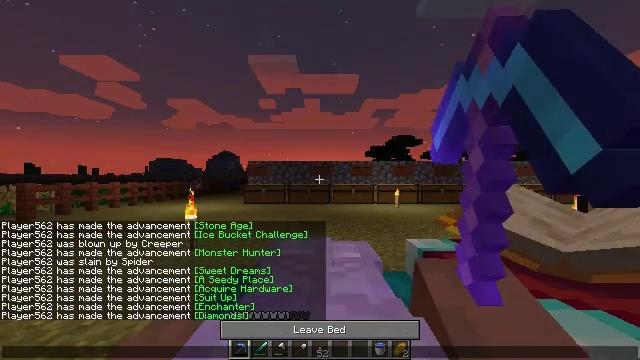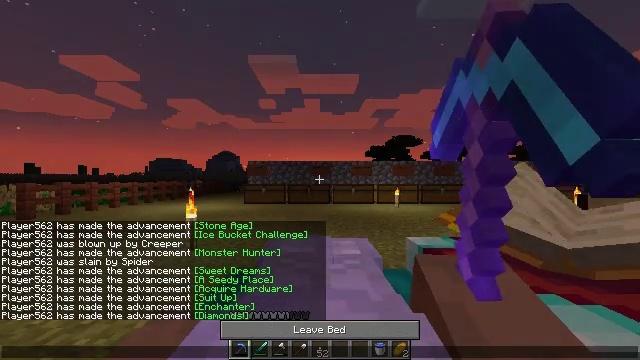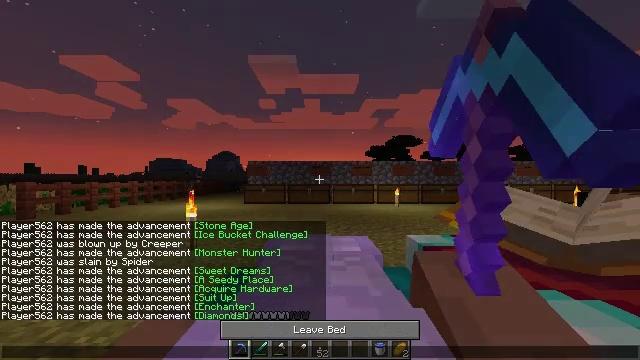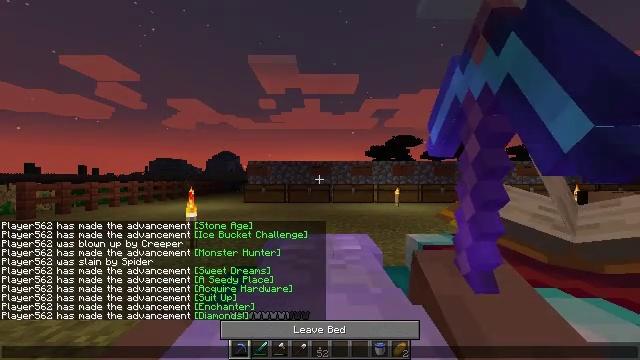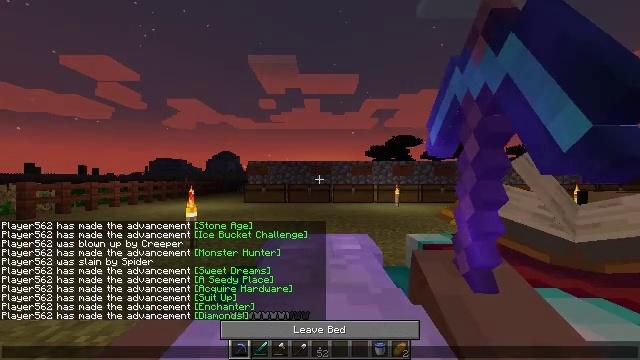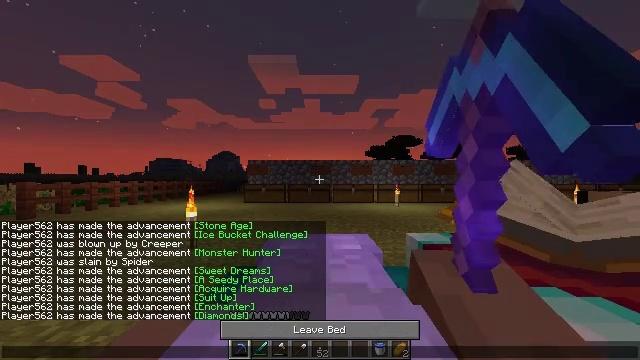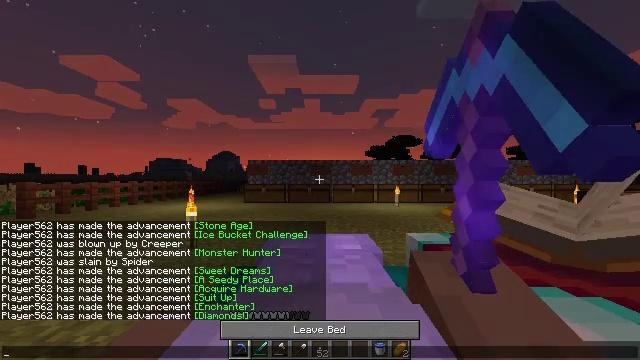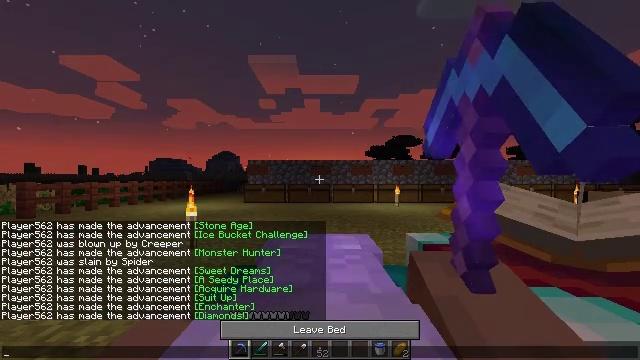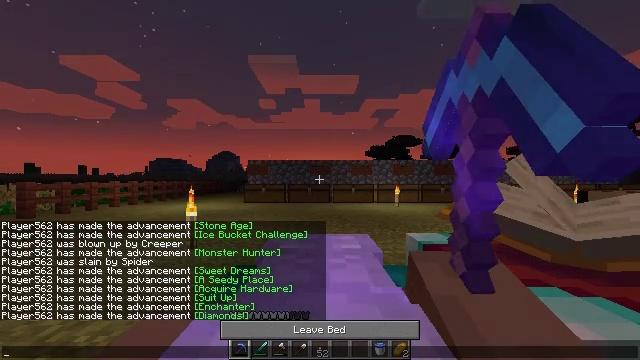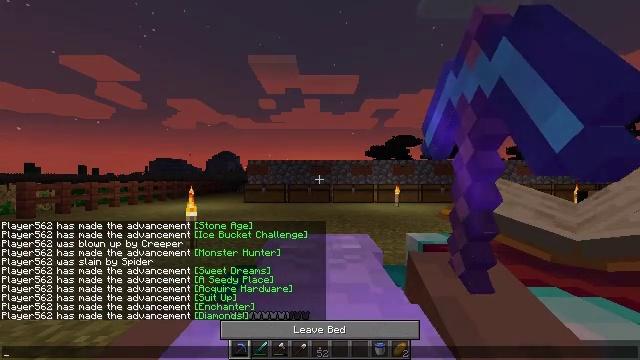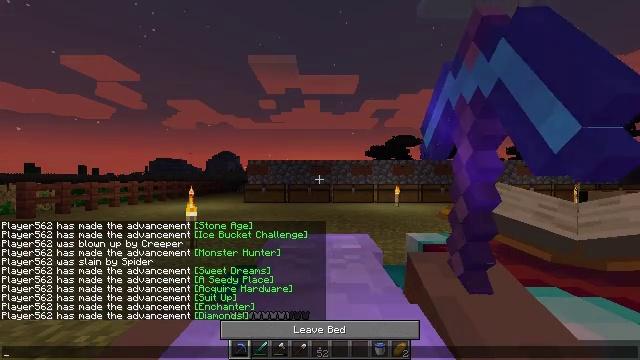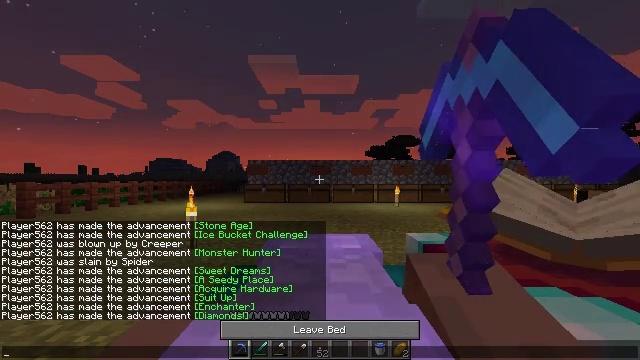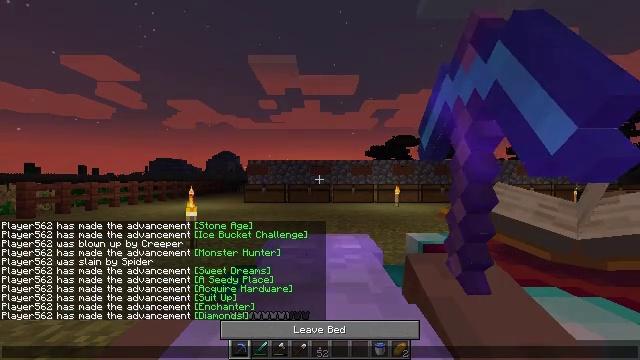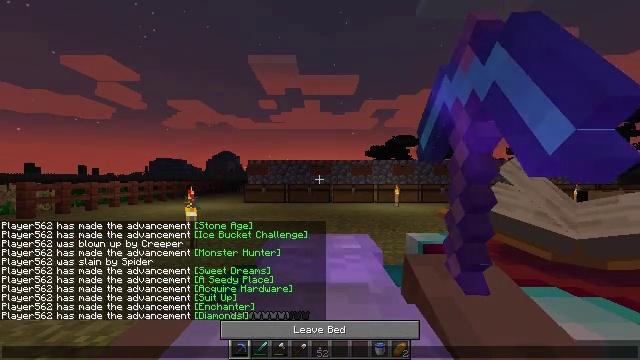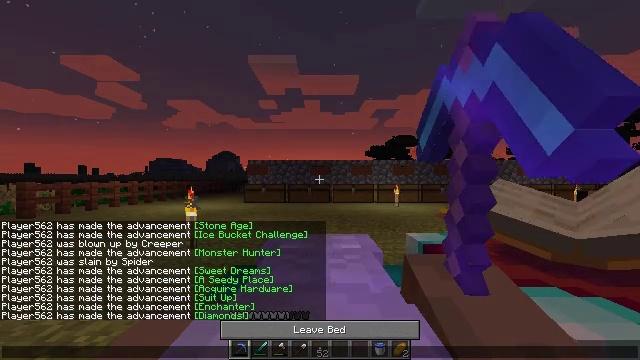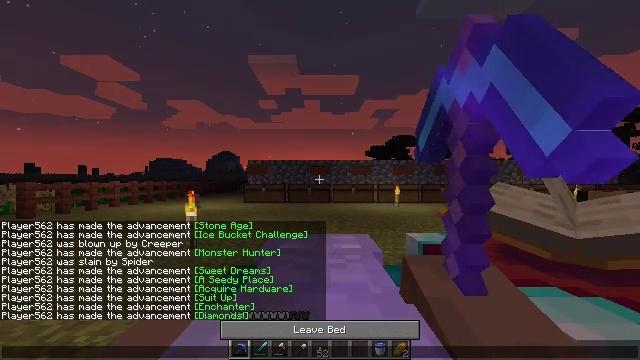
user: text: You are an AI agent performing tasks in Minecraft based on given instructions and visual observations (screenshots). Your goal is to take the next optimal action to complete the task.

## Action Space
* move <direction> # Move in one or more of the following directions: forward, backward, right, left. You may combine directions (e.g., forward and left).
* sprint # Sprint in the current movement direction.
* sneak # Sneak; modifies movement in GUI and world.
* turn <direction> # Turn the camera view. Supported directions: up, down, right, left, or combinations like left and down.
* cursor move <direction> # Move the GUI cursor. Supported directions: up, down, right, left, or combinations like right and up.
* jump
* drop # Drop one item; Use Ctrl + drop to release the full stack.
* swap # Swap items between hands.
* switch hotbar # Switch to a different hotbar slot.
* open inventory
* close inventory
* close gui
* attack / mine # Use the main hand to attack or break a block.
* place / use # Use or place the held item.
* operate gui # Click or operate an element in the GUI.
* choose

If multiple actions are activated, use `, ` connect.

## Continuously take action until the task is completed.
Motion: motion action
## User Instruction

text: Mine the sugar cane near rivers.
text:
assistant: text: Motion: no_op
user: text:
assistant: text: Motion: no_op
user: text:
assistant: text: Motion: no_op
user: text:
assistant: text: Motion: no_op
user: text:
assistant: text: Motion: no_op
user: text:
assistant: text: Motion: no_op
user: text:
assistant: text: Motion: no_op
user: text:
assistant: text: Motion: no_op
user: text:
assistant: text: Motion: no_op
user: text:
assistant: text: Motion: no_op
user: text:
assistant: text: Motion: no_op
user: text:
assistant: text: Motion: no_op
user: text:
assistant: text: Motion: no_op
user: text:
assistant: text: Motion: no_op
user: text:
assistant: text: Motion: no_op
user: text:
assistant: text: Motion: no_op
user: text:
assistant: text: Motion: no_op
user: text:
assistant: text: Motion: no_op
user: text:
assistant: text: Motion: no_op
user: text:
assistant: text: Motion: no_op
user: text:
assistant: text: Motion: no_op
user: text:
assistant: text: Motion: no_op
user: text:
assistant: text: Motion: no_op
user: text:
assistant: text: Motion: no_op
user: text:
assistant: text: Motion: no_op
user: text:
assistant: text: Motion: no_op
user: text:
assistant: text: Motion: no_op
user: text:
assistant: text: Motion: no_op
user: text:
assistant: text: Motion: no_op
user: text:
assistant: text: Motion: no_op